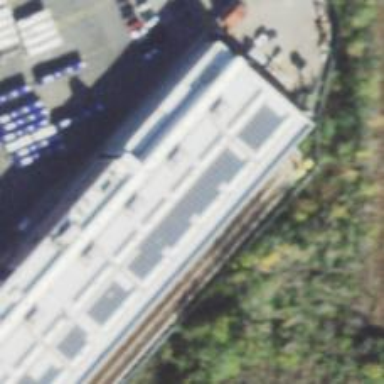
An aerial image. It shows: Yard tunnel serving as building passage for electrified rail.